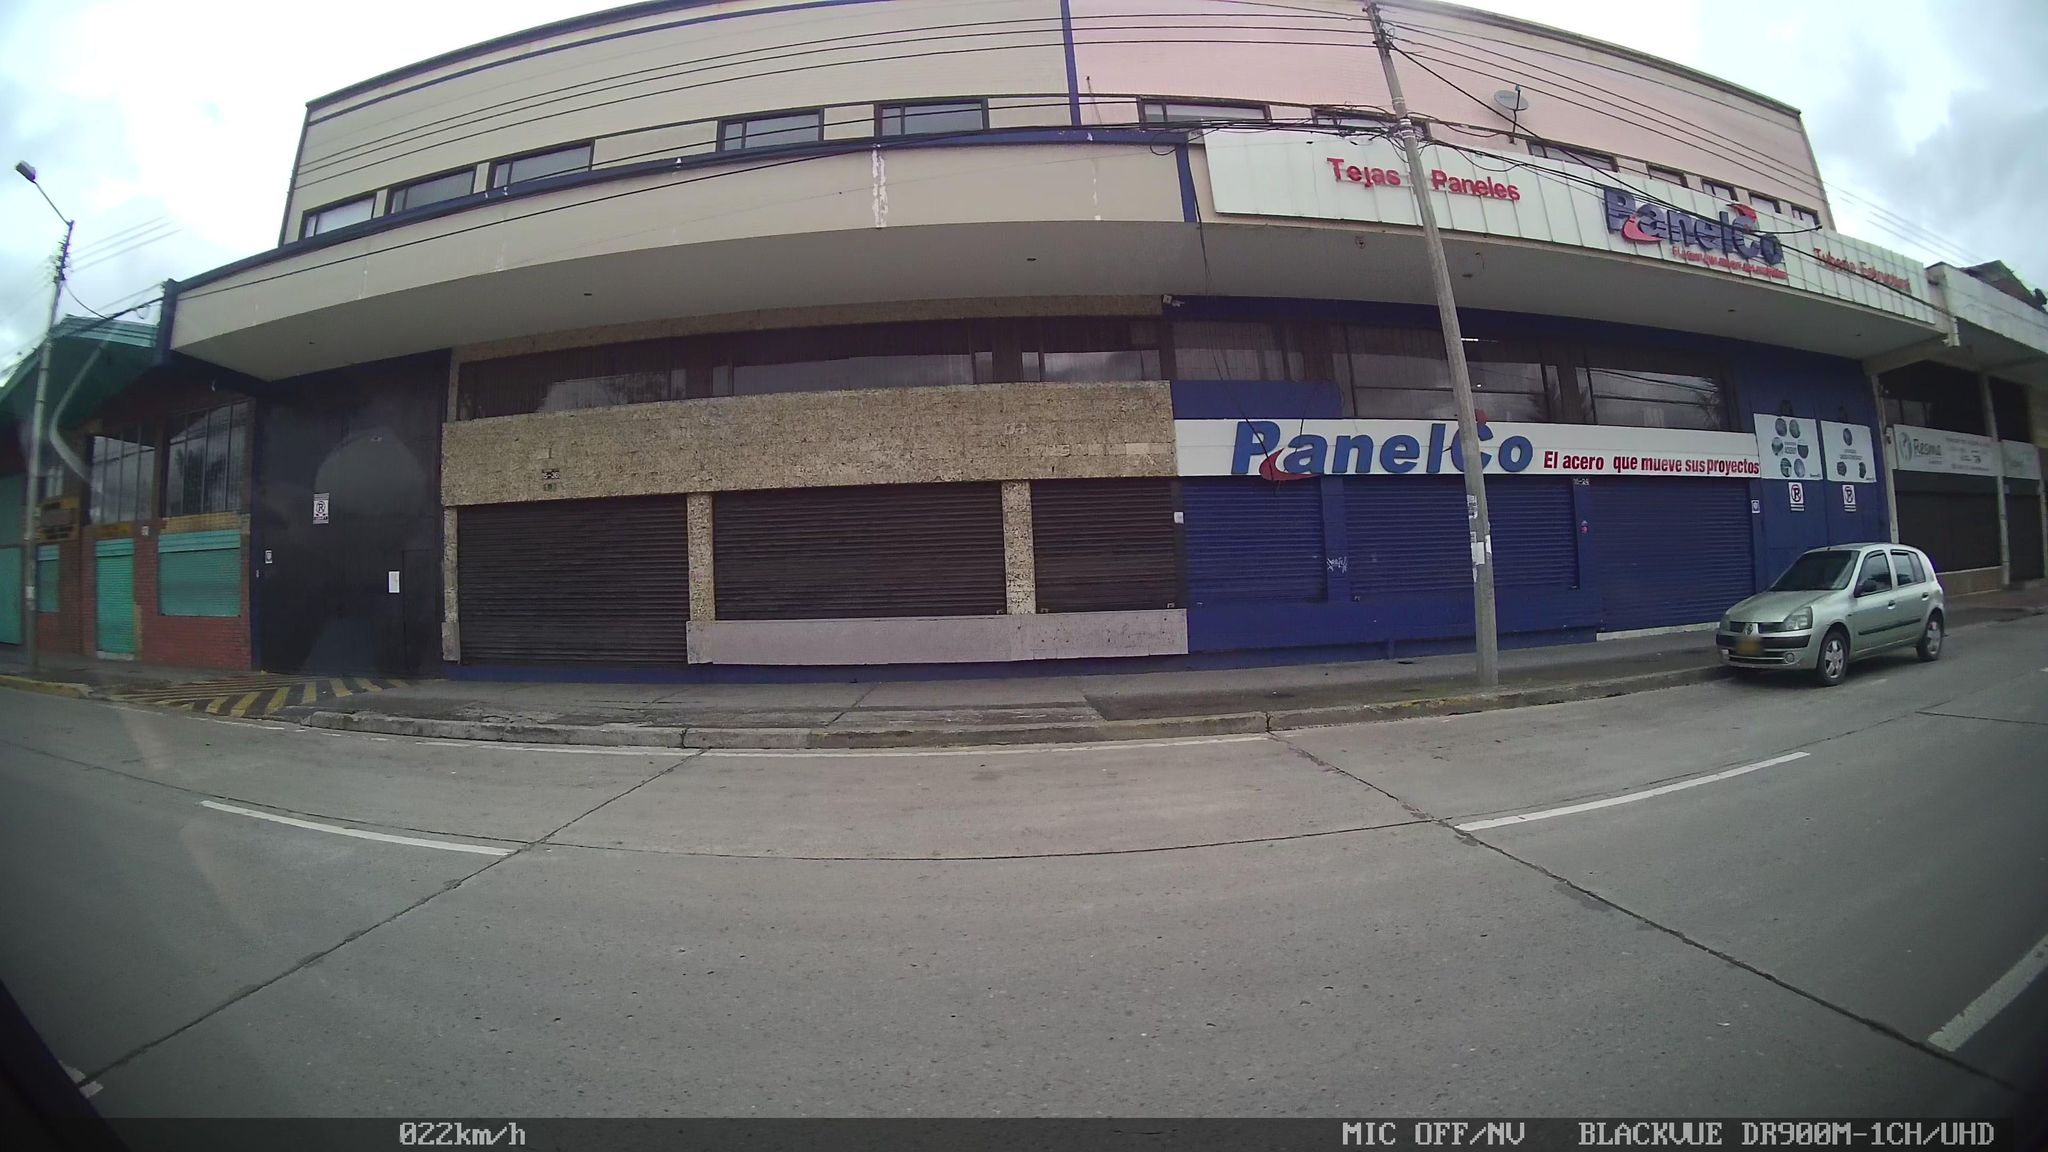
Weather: clear
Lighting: day
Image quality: good
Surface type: driving surface
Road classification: tertiary
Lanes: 3
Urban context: urban centre
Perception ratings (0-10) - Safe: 0.56, Lively: 3.35, Beautiful: 2.16, Boring: 1.79, Depressing: 9.24, Wealthy: 1.11